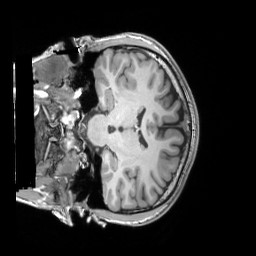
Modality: T1w
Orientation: coronal
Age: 24
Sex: male
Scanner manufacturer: siemens
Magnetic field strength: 3 T
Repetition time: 2.53 s
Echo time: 0.00326 s